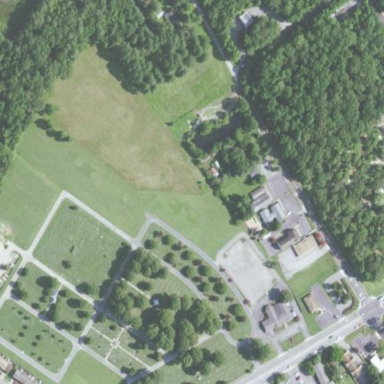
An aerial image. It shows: Cemetery.